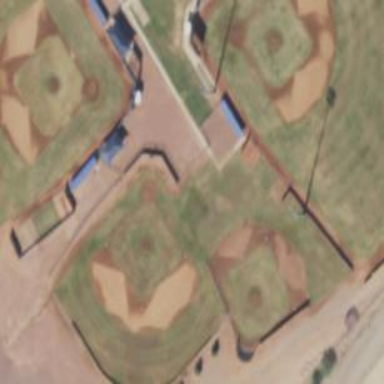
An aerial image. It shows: Softball pitch for leisure sports.